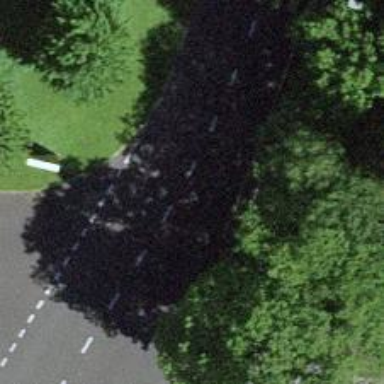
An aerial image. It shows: Residential road with asphalt surface. Both sides have sidewalks.